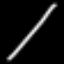
Label: line